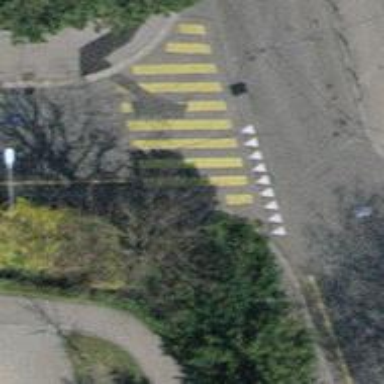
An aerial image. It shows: Uncontrolled zebra crossing on the road.